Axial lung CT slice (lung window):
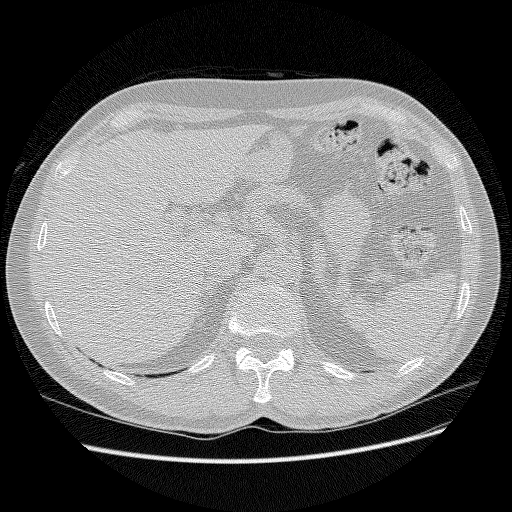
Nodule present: no